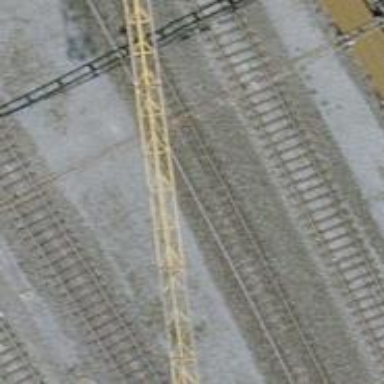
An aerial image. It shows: Railway switch.